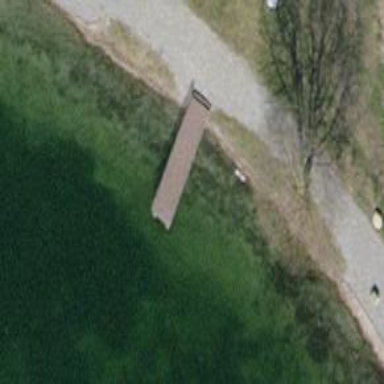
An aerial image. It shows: Boardwalk bridge with beam structure over path.